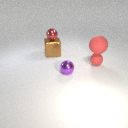
small purple metal sphere to the left of small red rubber sphere